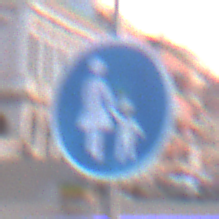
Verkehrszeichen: Gehweg
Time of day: SunriseSunset
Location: Outdoor (Urban)
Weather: Clear
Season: NotSpecified
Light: Natural